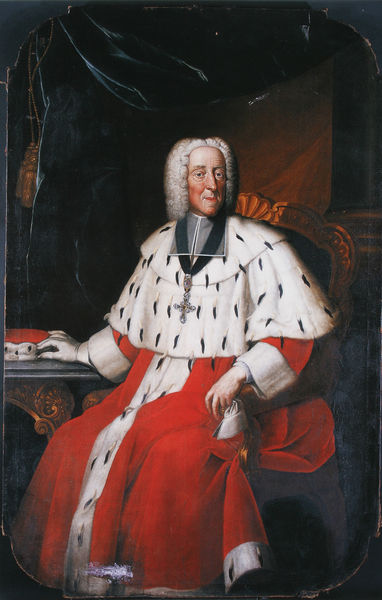
Titel: Bildnis Franz Ludwig von Pfalz-Neuburg, Kurfürst von Mainz
Künstler: Johann Christian Fiedler
Standort: Mainz
Institution: Landesmuseum
Schlagwörter: blau, dunkel, gemälde, hand, kopf, mann, schatten, umhang, weiß, sitzen, braun, grau, handschuh, handschuhe, holz, hut, licht, mund, nase, orange, profil, schmuck, schwarz, stuhl, säule, tisch, rot, alt, mütze, arm, augen, band, barock, falten, gesicht, hermelin, inkarnat, kragen, pelz, rahmen, samt, silber, ärmel, bildnis, hände, möbel, portrait, porträt, vorhang, öl, kirche, auge, geistlicher, gewand, gold, haare, mantel, pose, reich, sessel, sitzend, adel, saum, locken, rosa, perücke, wangen, lehne, tüll, kette, farbe, bischof, könig, papst, thron, tafel, steif, glanz, stuhllehne, lciht, robe, kordel, quaste, edel, stola, geschlossen, kante, kreuz, orden, herrscher, kardinal, fürst, schnörkel, pelzkragen, halbprofil, anhänger, troddel, durchsichtig, erzbischof, troddeln, macht, besatz, basis, würdeformel, quast, vorhand, prunk, cape, hermelinmantel, rein, ablage, purpur, ornat, quasten, perrücke, kreut, gepudert, barok, kurfürst, bkau, mainz, mantilla, karminrot, beffchen, zebra, kurhut, fürstbischof, schattenhände, d, ölk